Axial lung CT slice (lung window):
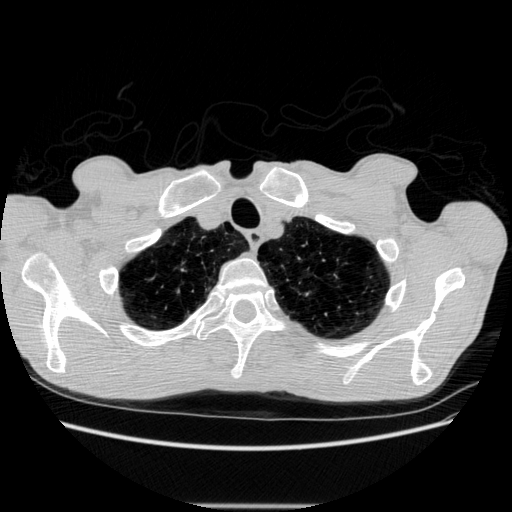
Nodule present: no